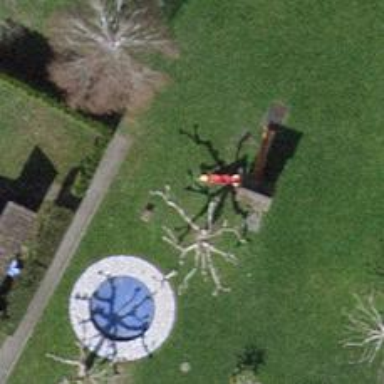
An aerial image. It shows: Playground with springy equipment.